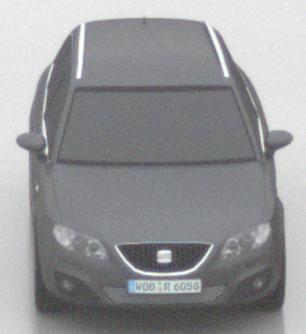
Make: SEAT
Model: Exeo ST 1.6
Detailed model: Exeo (3R) ST
Model produced from: 2010/05
Model produced until: 2010/08
Doors: 5
Color: gray
Road condition: wet road
Daytime: midday
Contrast: low contrast